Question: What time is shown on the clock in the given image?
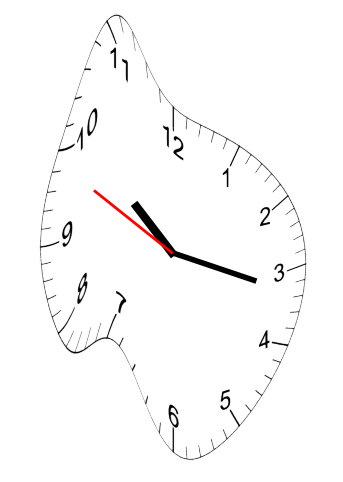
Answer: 10:16:49